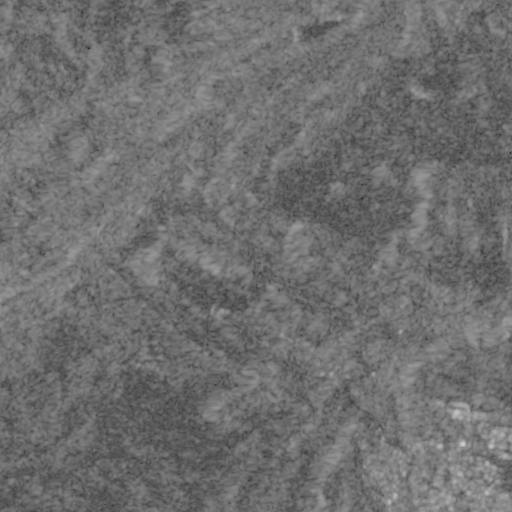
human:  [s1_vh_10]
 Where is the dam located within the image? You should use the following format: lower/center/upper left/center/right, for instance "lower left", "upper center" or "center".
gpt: The dam is located in the upper center of the image.
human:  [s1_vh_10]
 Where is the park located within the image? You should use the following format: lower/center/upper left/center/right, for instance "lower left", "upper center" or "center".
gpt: The park is located in the lower right of the image.
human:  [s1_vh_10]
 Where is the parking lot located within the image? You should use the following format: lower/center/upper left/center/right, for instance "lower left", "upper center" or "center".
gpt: The parking lot is located in the lower right of the image.
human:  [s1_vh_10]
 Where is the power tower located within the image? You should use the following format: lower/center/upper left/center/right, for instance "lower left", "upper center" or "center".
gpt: There is no power tower in the image.

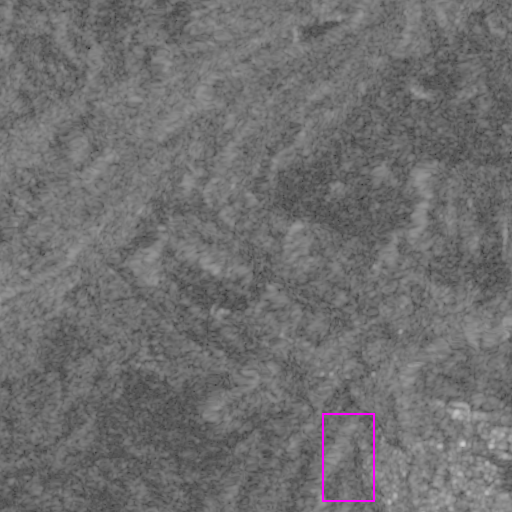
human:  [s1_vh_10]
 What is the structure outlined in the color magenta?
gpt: The structure outlined in magenta is a park.
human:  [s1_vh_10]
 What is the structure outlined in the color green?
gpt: There is no green outline.